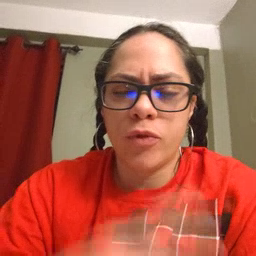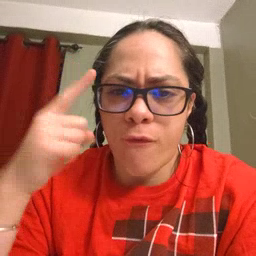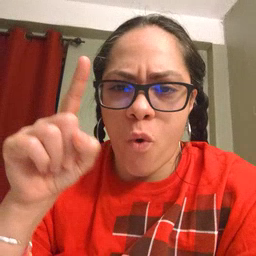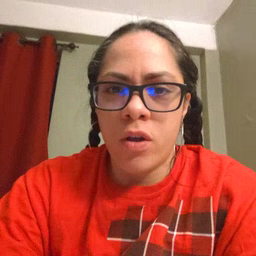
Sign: for